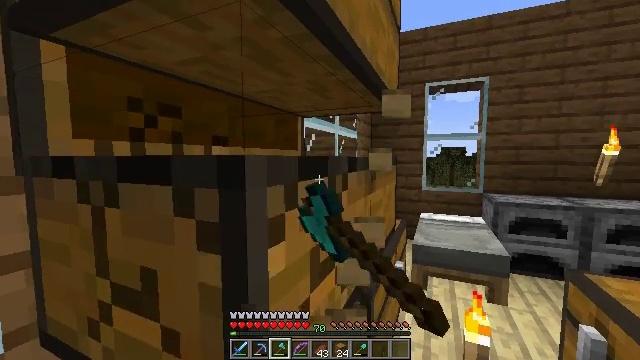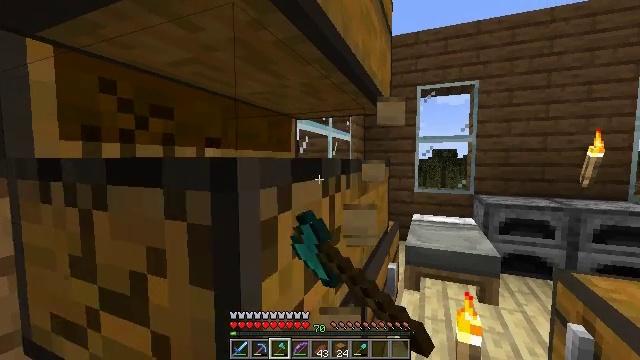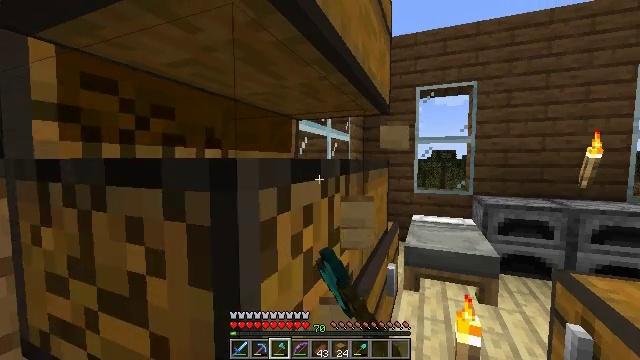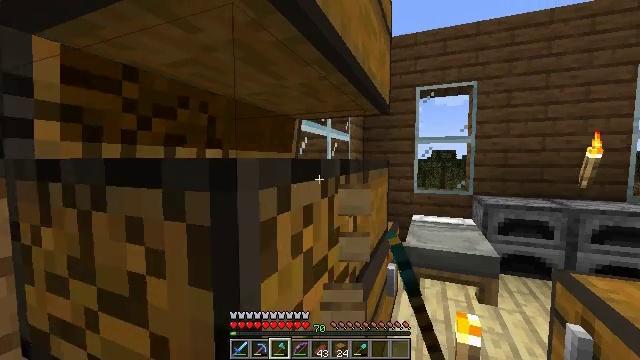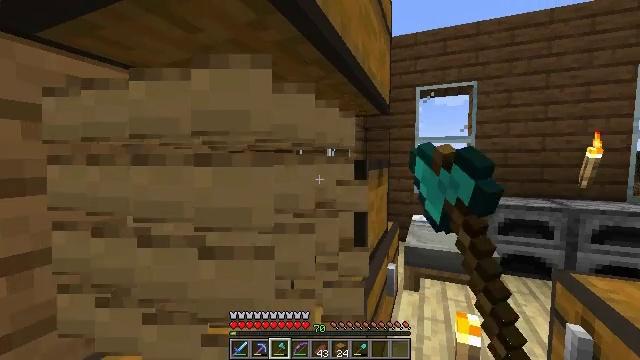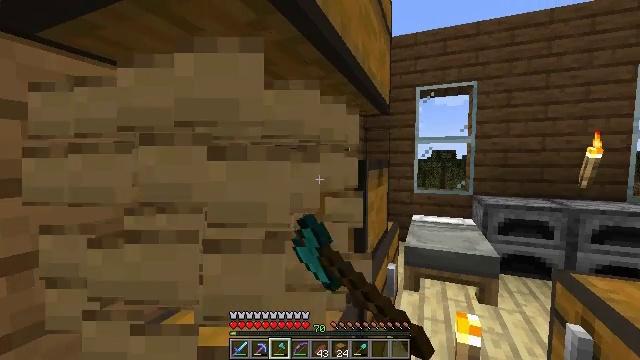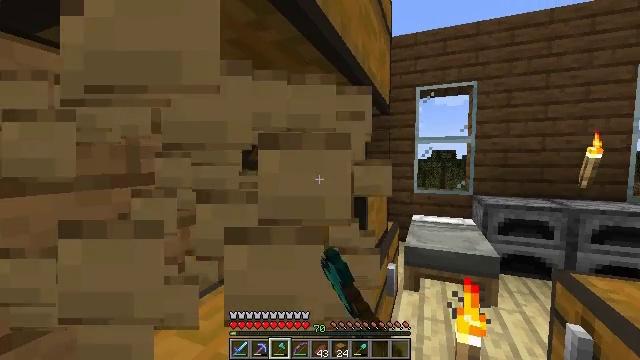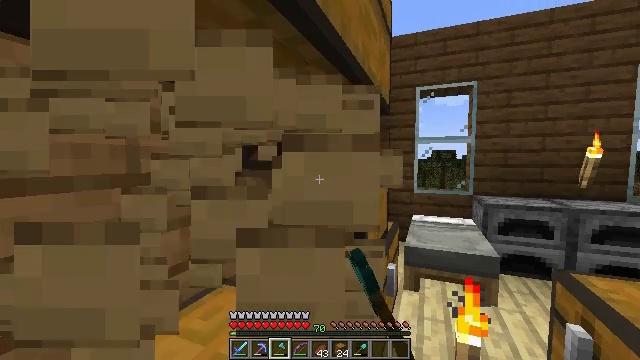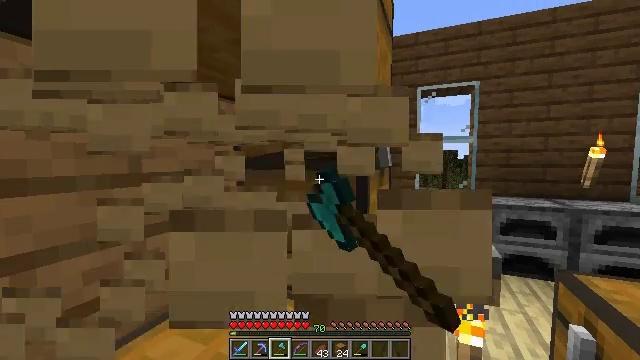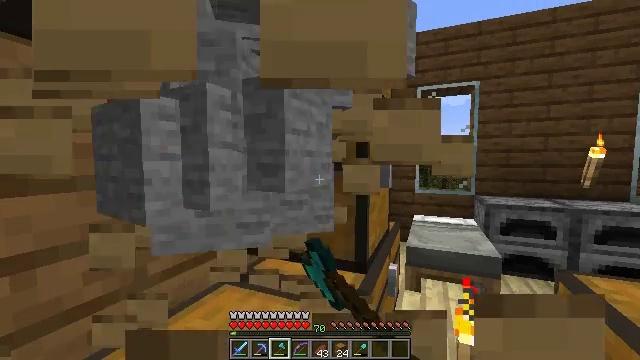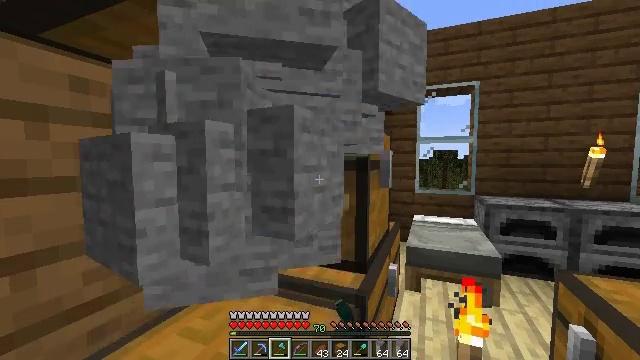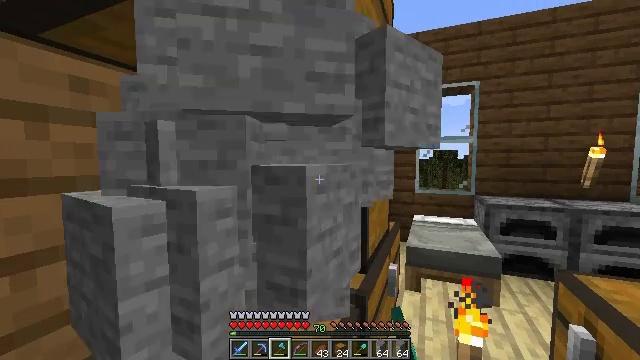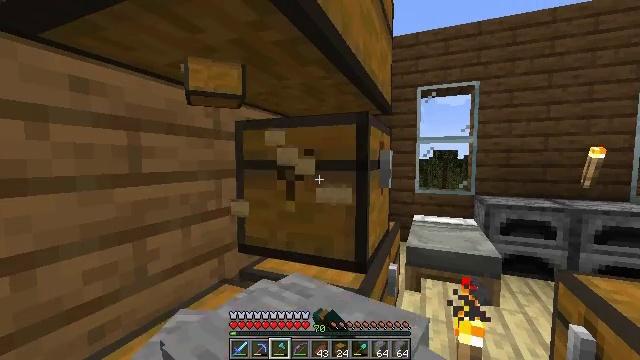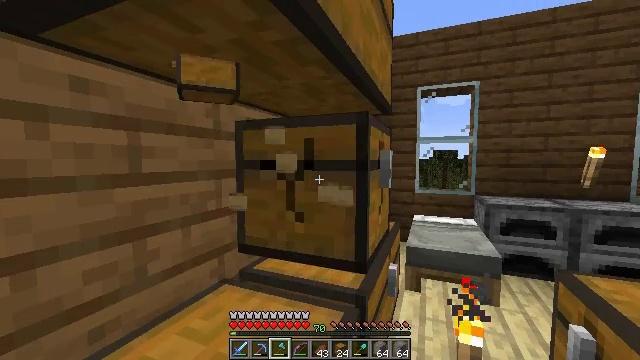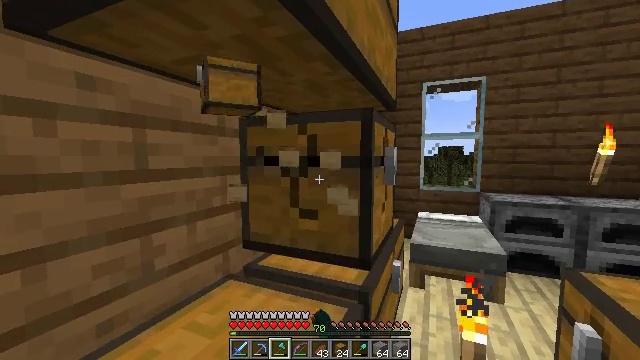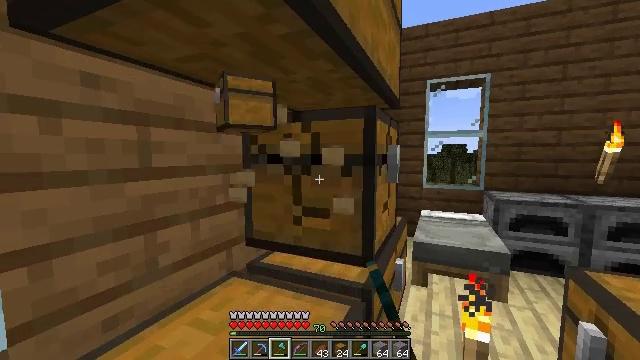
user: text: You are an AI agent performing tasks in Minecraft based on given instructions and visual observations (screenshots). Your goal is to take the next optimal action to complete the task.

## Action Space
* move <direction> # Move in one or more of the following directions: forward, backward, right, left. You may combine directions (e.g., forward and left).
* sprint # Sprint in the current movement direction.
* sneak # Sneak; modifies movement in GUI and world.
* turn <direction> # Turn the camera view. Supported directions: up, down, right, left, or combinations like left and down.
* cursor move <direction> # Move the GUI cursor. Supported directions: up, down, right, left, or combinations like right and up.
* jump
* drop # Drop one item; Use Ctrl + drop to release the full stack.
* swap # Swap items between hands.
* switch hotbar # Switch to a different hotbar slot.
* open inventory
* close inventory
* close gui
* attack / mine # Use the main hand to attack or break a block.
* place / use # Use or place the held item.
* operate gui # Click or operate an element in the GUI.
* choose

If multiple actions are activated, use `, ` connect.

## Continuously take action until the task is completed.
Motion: motion action
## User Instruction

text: Mine a chest to move it.
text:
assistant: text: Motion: turn right, attack / mine
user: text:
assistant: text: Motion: attack / mine
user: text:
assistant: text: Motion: attack / mine
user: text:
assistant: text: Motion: attack / mine
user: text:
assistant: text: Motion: attack / mine
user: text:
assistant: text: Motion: attack / mine
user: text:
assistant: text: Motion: attack / mine
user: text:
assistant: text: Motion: attack / mine
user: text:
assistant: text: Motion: attack / mine
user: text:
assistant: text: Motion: attack / mine
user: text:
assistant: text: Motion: attack / mine
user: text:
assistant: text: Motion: attack / mine
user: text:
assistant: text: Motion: attack / mine
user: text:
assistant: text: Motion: attack / mine
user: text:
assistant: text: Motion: attack / mine
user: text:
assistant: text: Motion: attack / mine
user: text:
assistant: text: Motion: attack / mine
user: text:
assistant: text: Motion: attack / mine
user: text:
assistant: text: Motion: move forward, attack / mine
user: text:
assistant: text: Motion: move forward, attack / mine
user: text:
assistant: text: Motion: move forward, attack / mine
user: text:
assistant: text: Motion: move forward, attack / mine
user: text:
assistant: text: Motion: move forward, attack / mine
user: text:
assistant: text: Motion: move forward, turn left and down
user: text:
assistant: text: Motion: no_op